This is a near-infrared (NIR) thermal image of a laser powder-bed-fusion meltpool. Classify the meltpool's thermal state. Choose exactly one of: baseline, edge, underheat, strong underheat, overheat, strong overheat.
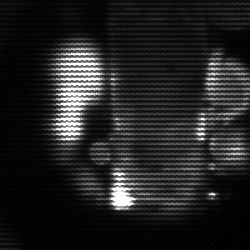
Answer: strong underheat